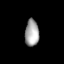
Tissue: lung
Cell type: Epithelial cells
Senescence score: 0.5519
Nuclear area (px): 364
Mean DAPI intensity: 164.885